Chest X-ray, PA view. Patient: 58 years old, sex M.
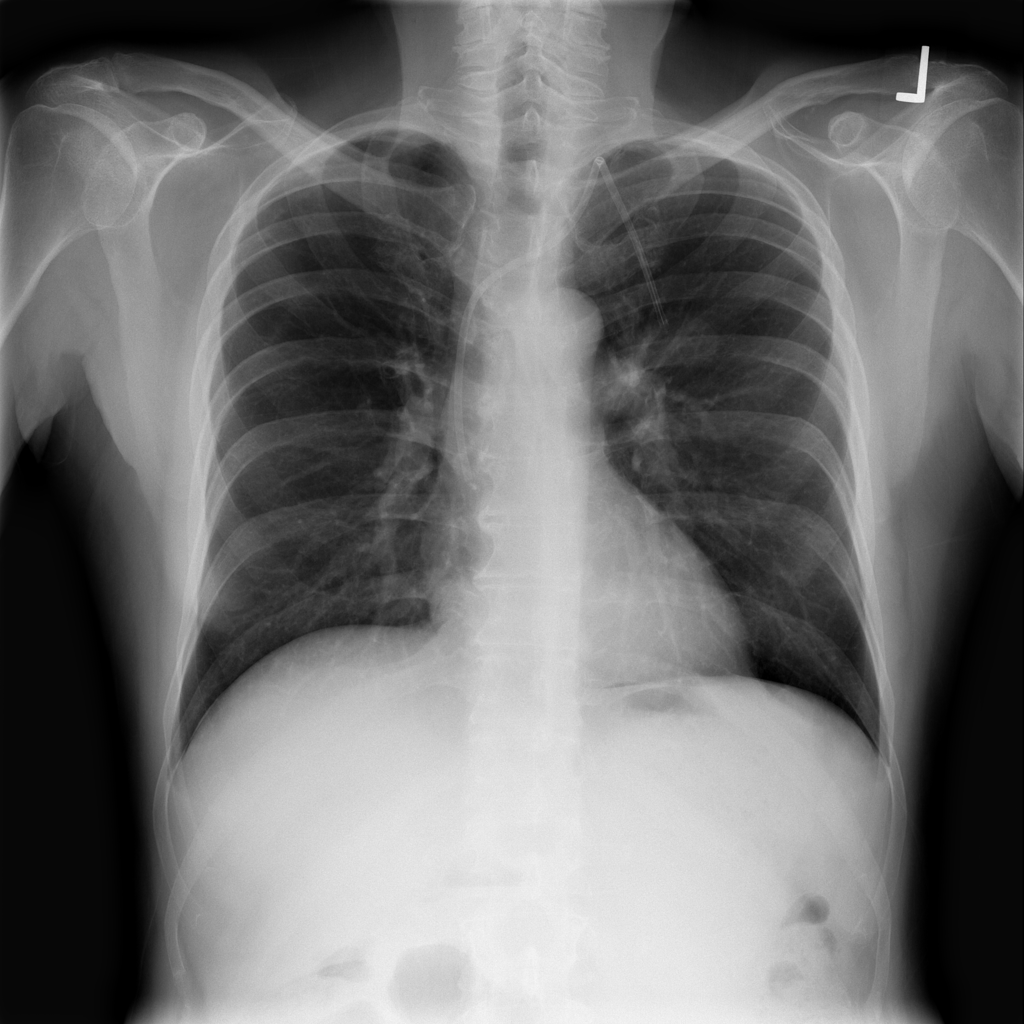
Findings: No Finding